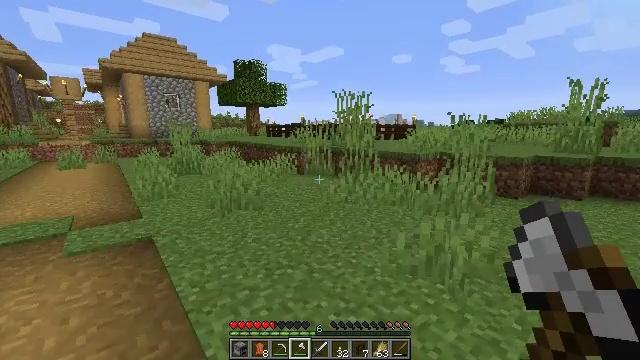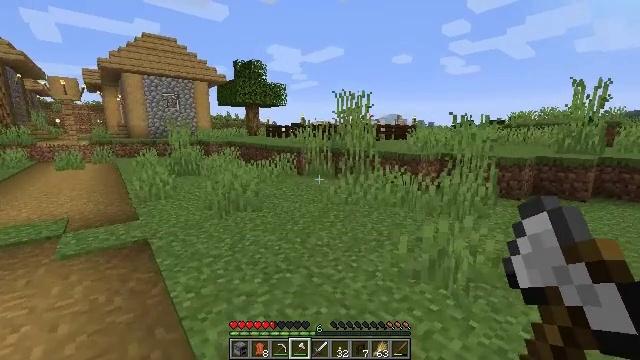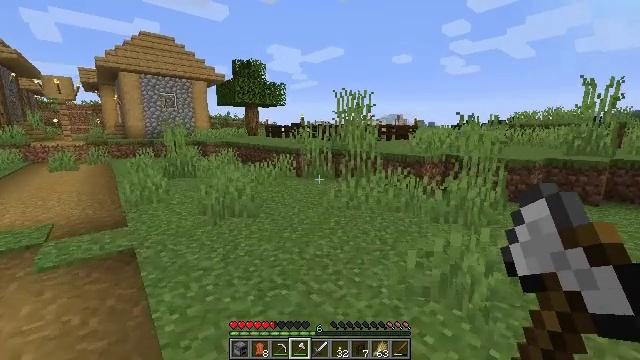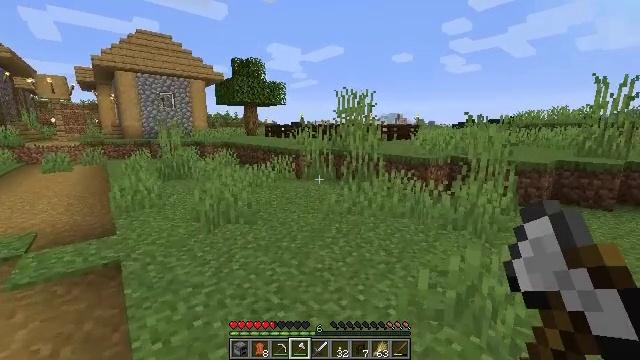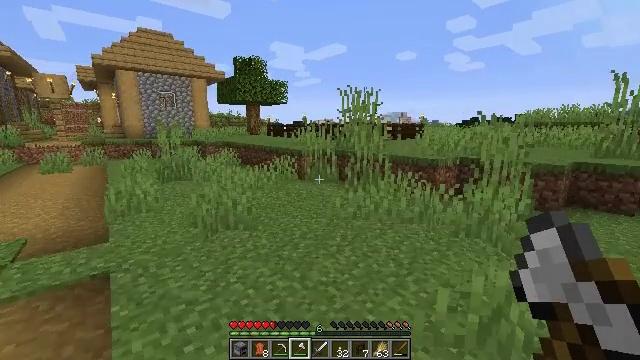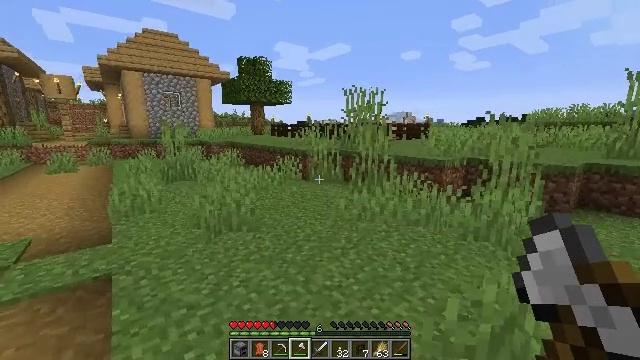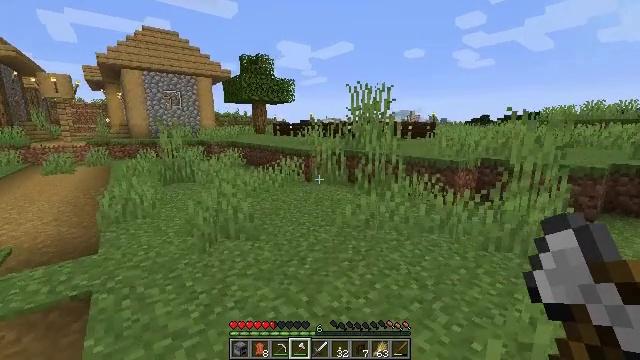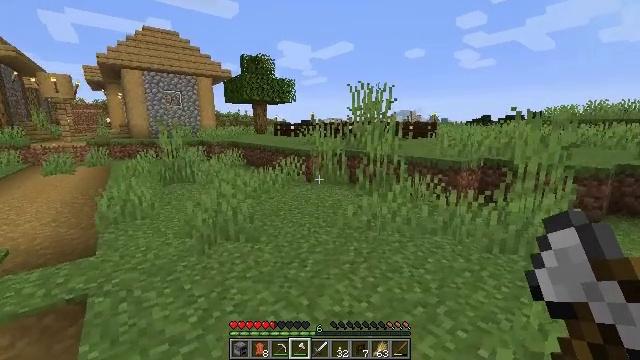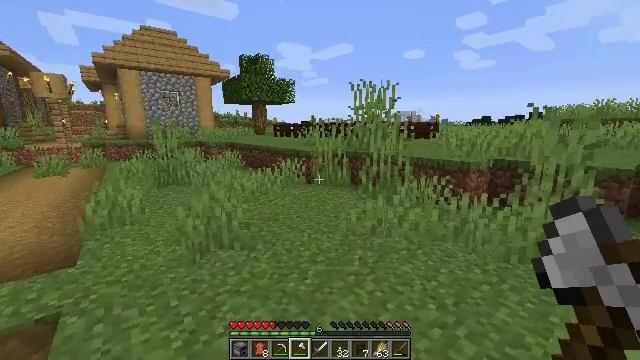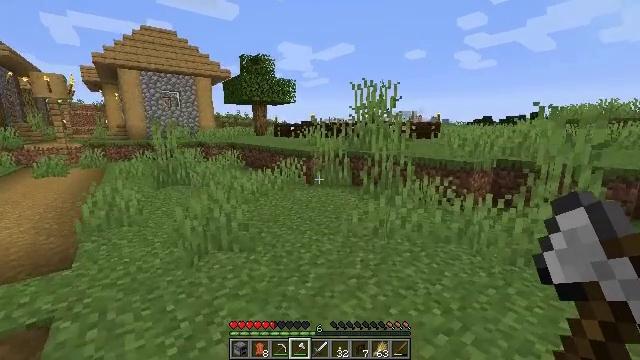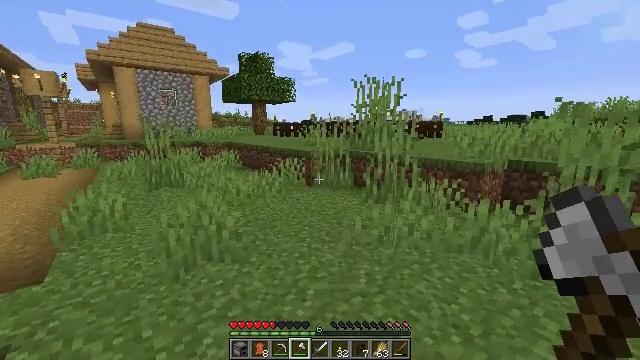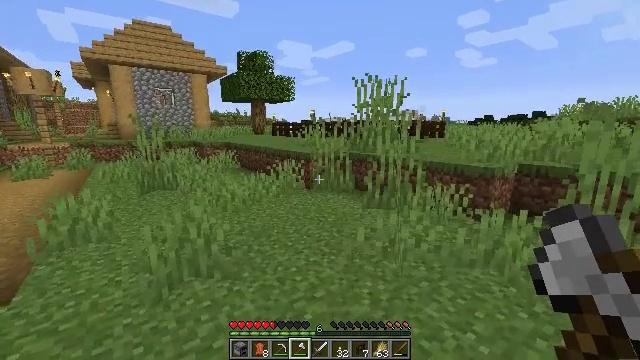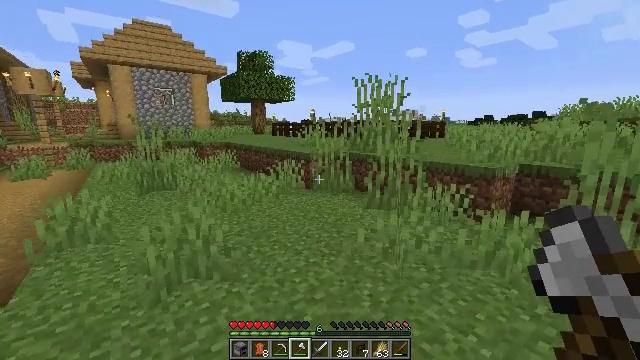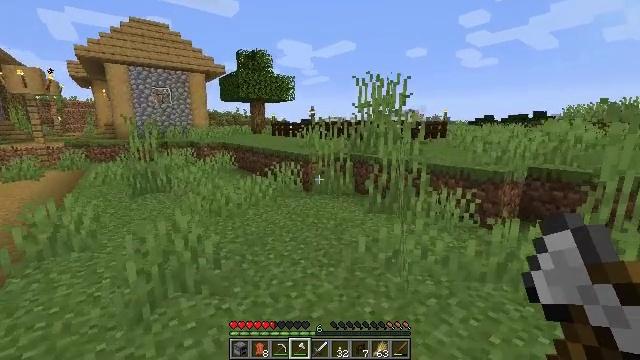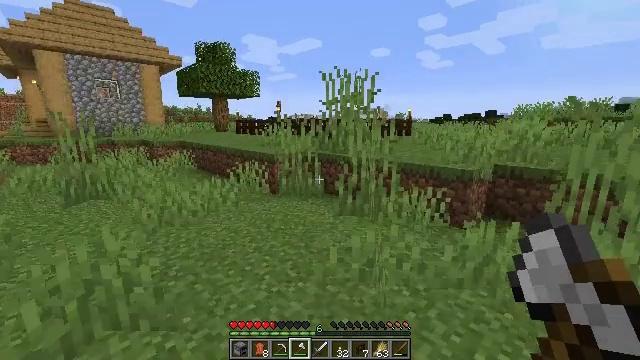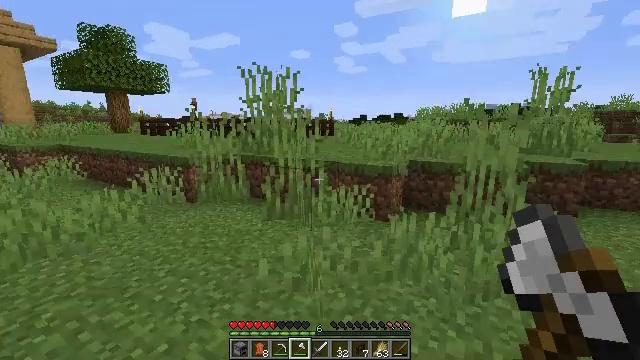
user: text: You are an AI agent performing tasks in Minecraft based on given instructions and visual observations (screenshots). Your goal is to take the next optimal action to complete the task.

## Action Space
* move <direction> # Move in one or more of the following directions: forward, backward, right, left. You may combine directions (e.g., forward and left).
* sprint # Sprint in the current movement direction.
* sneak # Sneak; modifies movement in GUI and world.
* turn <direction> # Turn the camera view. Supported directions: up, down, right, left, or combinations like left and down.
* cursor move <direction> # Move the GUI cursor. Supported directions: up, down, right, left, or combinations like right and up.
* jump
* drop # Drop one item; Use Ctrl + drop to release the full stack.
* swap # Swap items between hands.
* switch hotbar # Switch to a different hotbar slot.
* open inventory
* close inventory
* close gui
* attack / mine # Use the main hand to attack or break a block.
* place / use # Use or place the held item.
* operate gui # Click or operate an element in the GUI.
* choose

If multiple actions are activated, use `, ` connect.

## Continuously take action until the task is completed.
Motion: motion action
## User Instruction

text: Form a smoker using the crafting table.
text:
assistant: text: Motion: move forward
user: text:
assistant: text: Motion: move forward
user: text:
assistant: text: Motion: move forward, sprint
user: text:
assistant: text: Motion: move forward, sprint
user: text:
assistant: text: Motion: move forward, sprint
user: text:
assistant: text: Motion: move forward, sprint
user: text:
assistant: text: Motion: move forward
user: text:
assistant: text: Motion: move forward
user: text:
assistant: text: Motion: move forward
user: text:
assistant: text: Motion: move forward
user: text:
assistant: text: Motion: move forward
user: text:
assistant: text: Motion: move forward
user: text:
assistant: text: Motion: move forward
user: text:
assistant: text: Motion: move forward, turn right
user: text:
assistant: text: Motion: move forward, turn right
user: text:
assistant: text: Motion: move forward, turn right
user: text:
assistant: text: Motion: move forward and move left, turn right
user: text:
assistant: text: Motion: move forward and move left, turn right
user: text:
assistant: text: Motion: move forward and move left
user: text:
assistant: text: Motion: move forward and move left
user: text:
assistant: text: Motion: move forward and move left
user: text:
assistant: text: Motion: move forward and move left
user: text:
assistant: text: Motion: move forward and move left
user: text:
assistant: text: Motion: move forward and move left
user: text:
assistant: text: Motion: move forward and move left
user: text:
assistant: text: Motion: move forward and move left
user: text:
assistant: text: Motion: move forward and move left, turn left
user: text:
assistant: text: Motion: move forward and move left, turn left
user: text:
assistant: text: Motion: move forward and move left, turn left
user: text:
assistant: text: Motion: move forward, turn left